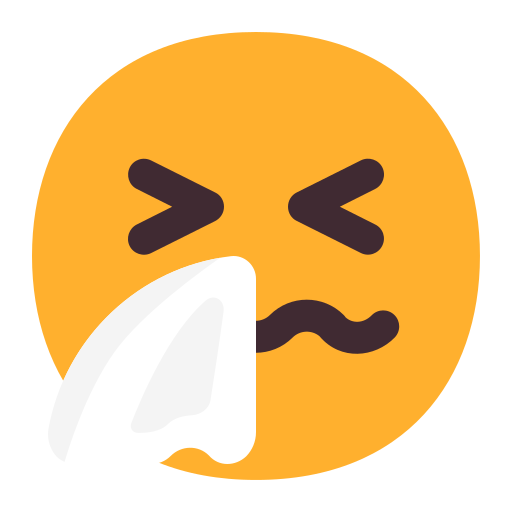
sneezing face flat